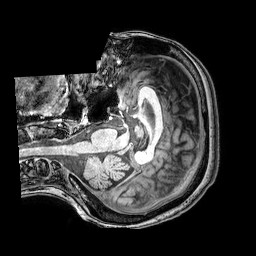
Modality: T1w
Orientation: axial
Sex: female
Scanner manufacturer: philips
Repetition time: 0.008164 s
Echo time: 0.00374 s